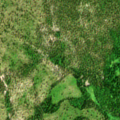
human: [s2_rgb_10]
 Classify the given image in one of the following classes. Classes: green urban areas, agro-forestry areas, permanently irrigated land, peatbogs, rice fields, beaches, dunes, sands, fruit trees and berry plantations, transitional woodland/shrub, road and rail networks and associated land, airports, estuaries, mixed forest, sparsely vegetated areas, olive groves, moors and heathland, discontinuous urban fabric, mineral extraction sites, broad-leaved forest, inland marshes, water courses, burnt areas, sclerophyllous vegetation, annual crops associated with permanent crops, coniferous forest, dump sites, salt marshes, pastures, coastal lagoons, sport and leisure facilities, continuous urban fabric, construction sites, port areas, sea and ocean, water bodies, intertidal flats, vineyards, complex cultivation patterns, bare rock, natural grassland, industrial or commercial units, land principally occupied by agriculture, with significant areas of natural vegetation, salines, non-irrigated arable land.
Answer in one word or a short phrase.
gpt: coniferous forest, transitional woodland/shrub